Question: I am trying to use 'ServletContext' in my Servlet project as follows
'''
ServletContext context =request.getServletContext();
'''
problem is that when i try to use it i dont find 'getServletContext();' for request object .
what i get is see in attachement

i am new to Servlets and just got it from video tutorial series , please guide me how do i get 'ServletContext();' for my applocation
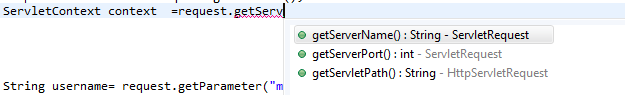
Answer: 'getServletContext()' is available from 'HttpServlet' class that your servlet extended. You can invoke the method as if it were defined in your own servlet class:
'''
ServletContext context = getServletContext();
'''